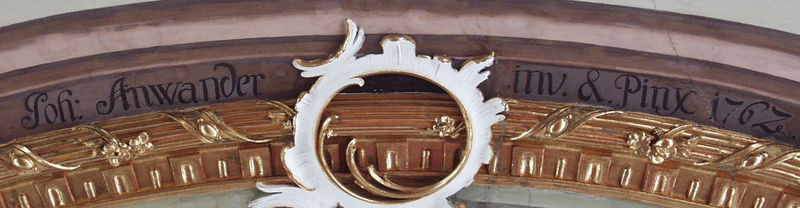
Titel: Detail: Signatur des Künstlers
Künstler: Johann Anwander
Standort: Dillingen
Institution: Goldener Saal
Schlagwörter: blau, blätter, weiß, ausschnitt, blume, blumen, braun, geschwungen, grau, holz, marmor, profil, schwarz, stuhl, tür, blüten, haus, malerei, muster, ornament, wand, architektur, band, barock, johannes, rahmen, stein, signatur, türbogen, kirche, gold, decke, girlande, rokoko, kreis, rund, ranken, relief, schrift, bogen, farbe, lila, violett, weis, signiert, rand, rad, rundbogen, dekoration, detail, inschrift, datum, zahlen, floral, ornamente, verzierung, wandmalerei, maler, uhr, stuck, bronze, schriftzeichen, ring, tor, foto, fotografie, name, nische, belichtung, waage, vergoldet, torbogen, hall, künstler, text, buchstaben, staub, beschriftung, kranz, ranke, schnitzerei, girlanden, fries, sims, prinz, volute, muschel, fresko, golden, gips, bänder, vegetabil, blumenmotiv, fassung, zeiger, sakral, eierstab, zeichner, letter, ovale, johann, vergoldung, geschnitzt, blühten, mäander, rud, arkantus, teil, latein, zahnschnitt, lateinisch, kannelur, supraporte, rocaille, fascien, gurtbogen, erbauer, datiert, blattgold, schnitzarbeit, auschnitt, stuckatur, aubergine, roccaile, rokaille, anwander, poh, stukkatur, eierleiste, erfinder, inventor, joh, pinx, stränge, verzirt, 1762, goild, rocvaille, #sims, 1765, 1767, detailaufnahme, hausinschrift, ährenbogen, pinxit, 176